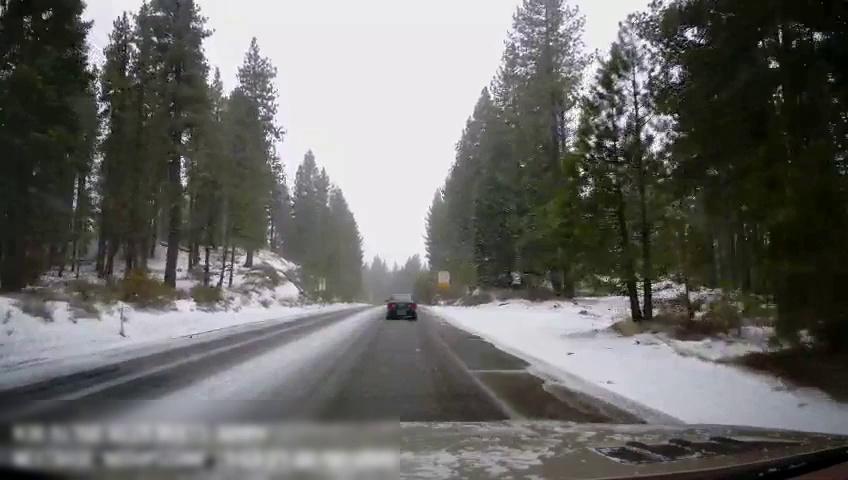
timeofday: Day
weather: Snowy
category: Drivable Space
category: Vehicles | Car
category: Lanes | Opposite Lane
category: Lanes | Opposite Lane
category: Lanes | Current Lane
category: Traffic | Signs